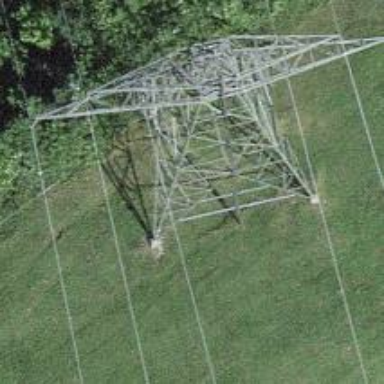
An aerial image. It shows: Power tower.